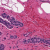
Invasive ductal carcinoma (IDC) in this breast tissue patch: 0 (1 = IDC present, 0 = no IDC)